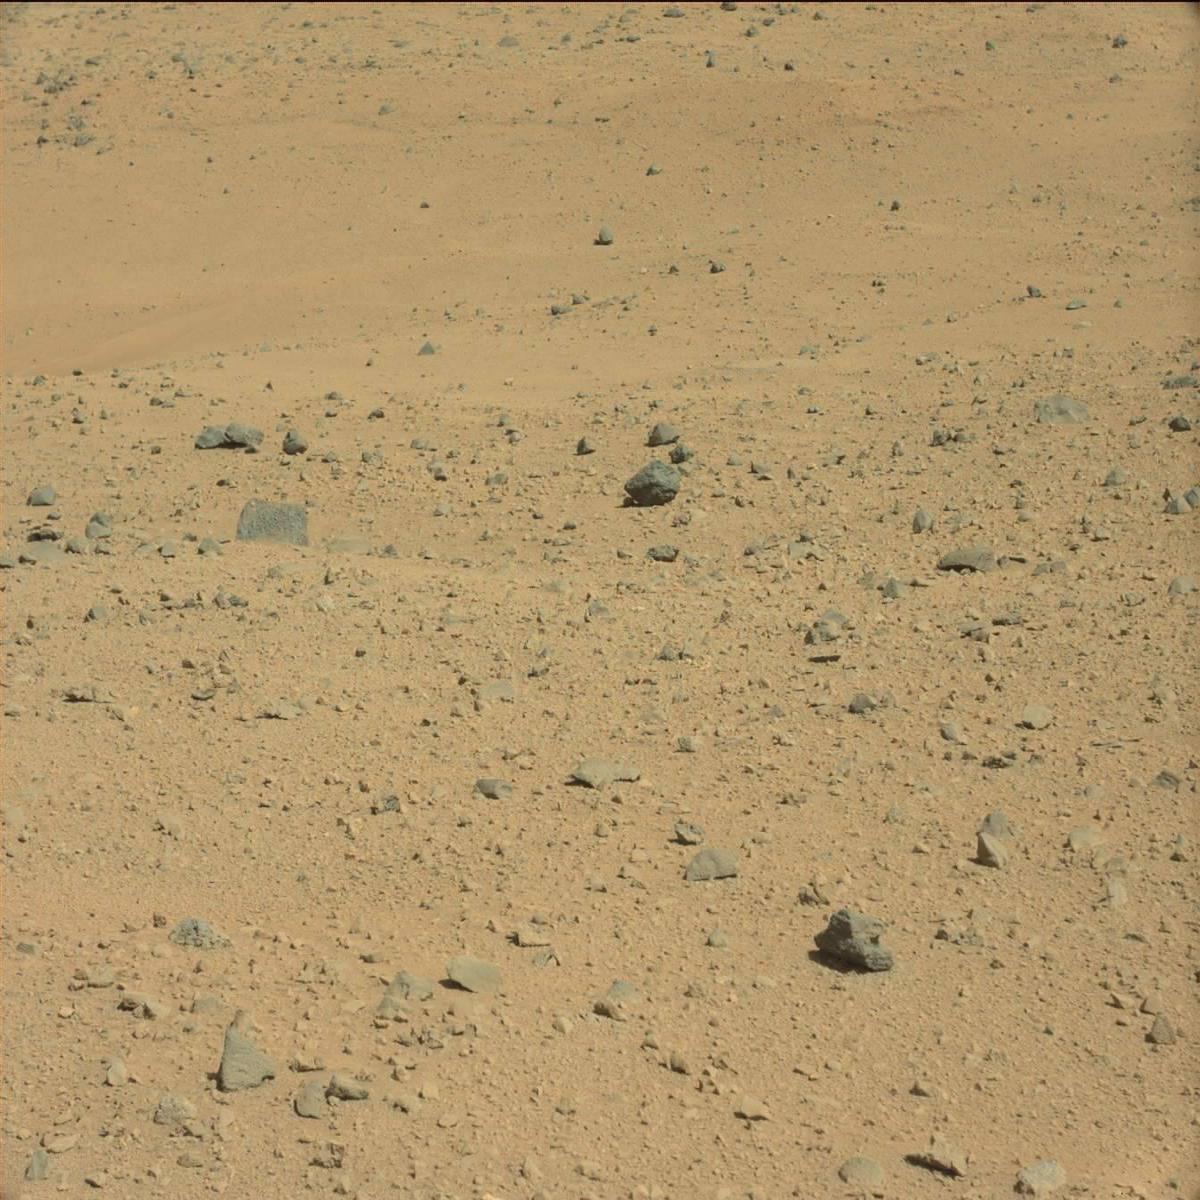
Terrain classes present: Bedrock, Rock, Sand / Soil